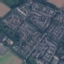
Land use / land cover class: Residential